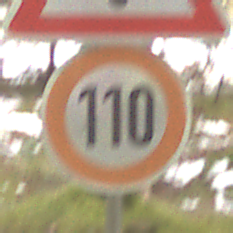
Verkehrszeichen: Geschwindigkeit110
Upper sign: Gefahrenstelle
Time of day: MorningAfternoon
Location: Outdoor (Nature)
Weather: Overcast
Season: Winter
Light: Natural